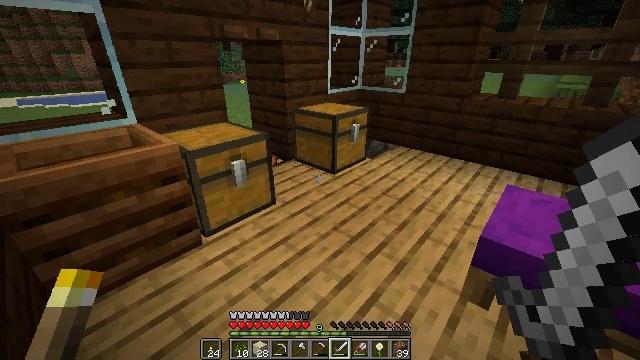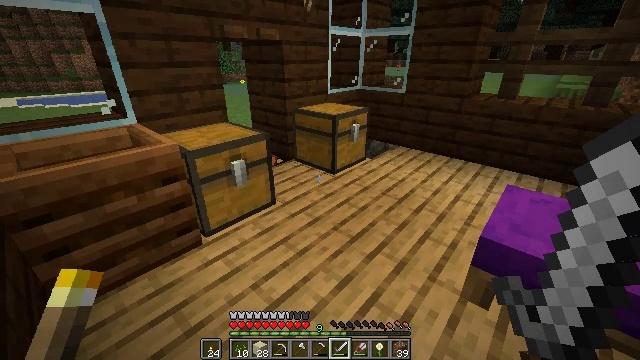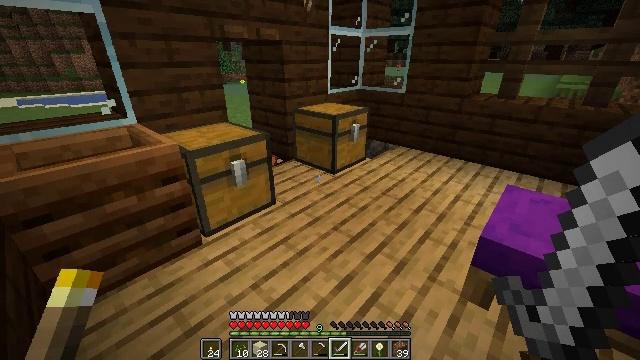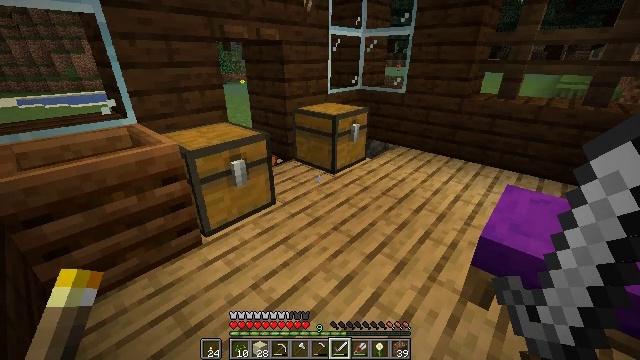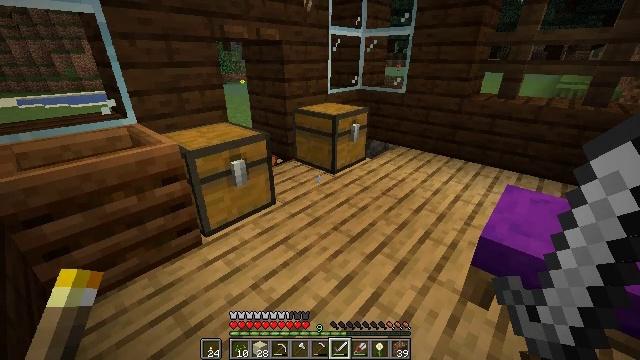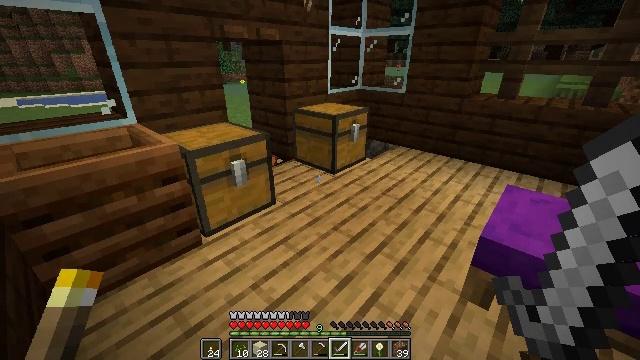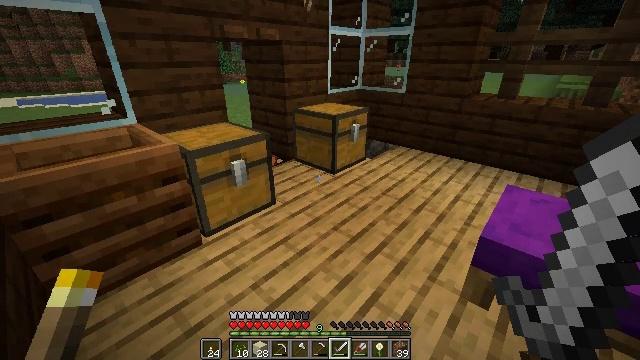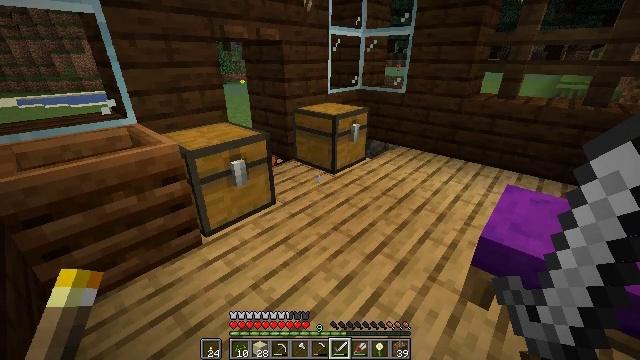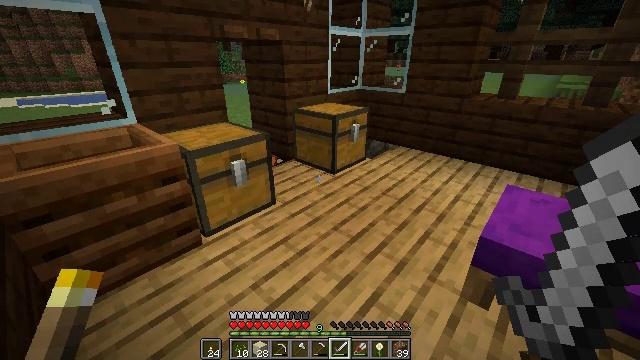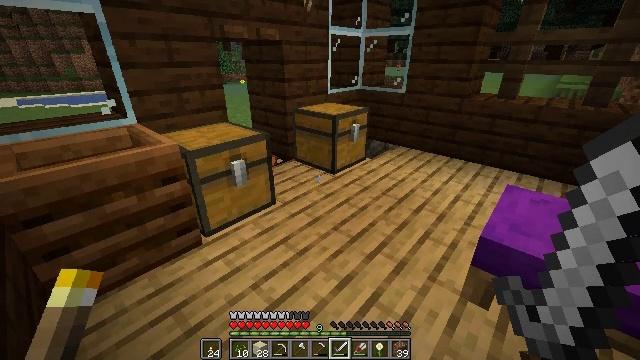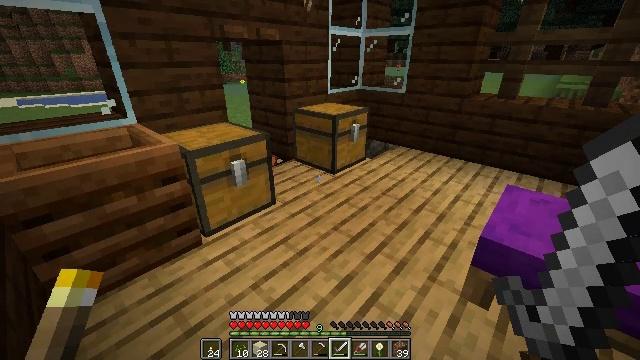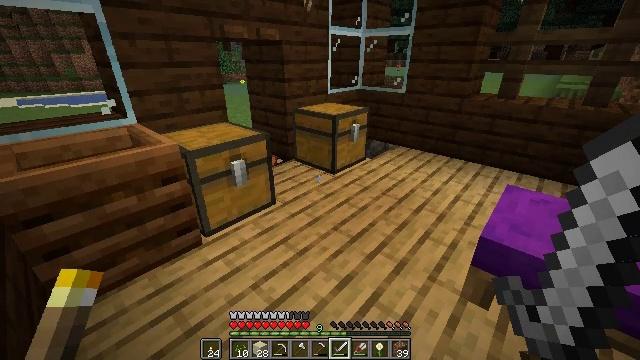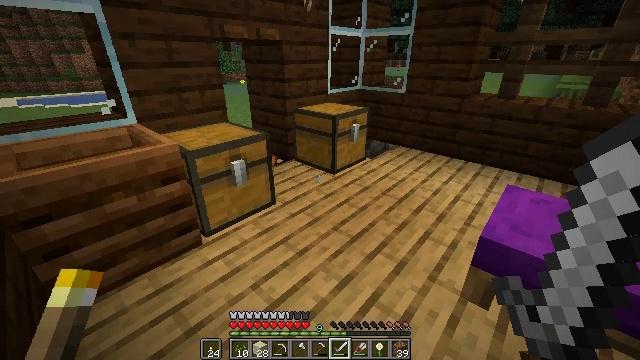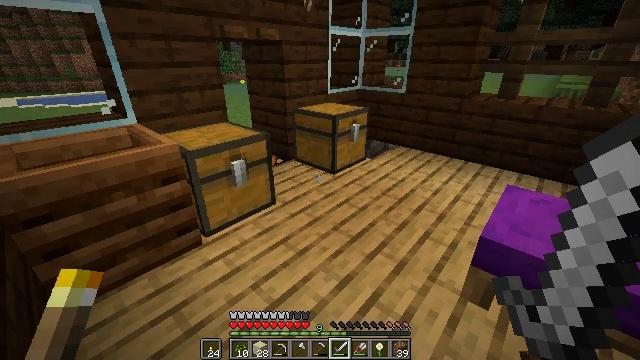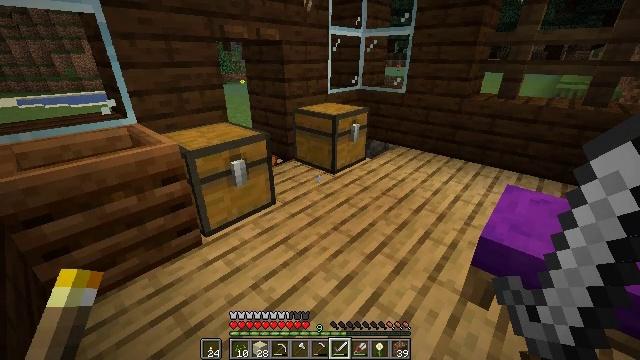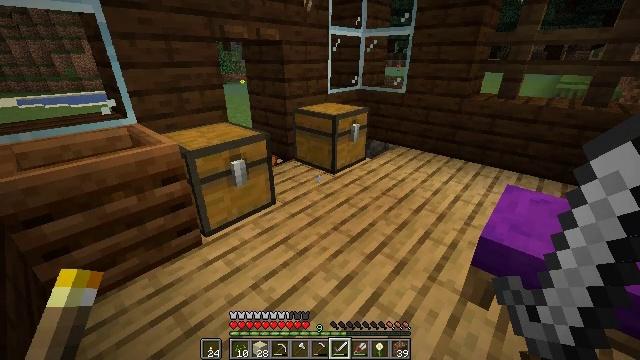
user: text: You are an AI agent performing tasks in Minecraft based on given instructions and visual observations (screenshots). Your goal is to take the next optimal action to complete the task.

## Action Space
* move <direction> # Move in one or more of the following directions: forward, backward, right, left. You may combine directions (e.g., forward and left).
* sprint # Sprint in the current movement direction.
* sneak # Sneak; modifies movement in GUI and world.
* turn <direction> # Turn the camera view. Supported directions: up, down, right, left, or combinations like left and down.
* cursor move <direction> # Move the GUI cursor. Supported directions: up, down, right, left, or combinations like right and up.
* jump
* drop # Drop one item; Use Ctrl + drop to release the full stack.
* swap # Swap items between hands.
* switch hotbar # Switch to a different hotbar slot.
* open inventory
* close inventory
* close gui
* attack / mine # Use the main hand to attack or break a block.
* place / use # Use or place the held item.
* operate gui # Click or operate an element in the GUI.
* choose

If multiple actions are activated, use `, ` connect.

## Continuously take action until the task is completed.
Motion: motion action
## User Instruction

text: Dig up some sand.
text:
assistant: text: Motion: no_op
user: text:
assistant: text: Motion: no_op
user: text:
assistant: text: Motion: no_op
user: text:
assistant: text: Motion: no_op
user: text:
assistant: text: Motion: no_op
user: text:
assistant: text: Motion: no_op
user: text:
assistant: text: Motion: no_op
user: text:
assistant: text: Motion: no_op
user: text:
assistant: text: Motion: no_op
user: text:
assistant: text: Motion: no_op
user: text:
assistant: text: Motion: no_op
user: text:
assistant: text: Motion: no_op
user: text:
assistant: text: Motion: no_op
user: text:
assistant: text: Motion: no_op
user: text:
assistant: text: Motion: no_op
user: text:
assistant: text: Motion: no_op
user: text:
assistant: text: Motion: no_op
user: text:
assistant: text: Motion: no_op
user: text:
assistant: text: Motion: no_op
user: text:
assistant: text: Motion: no_op
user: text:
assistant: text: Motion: no_op
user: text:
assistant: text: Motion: no_op
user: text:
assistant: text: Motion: no_op
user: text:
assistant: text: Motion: no_op
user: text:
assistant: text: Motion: no_op
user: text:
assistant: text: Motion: no_op
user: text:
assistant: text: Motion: no_op
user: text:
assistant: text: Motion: no_op
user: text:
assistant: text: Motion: no_op
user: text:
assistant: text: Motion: no_op